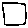
Label: square